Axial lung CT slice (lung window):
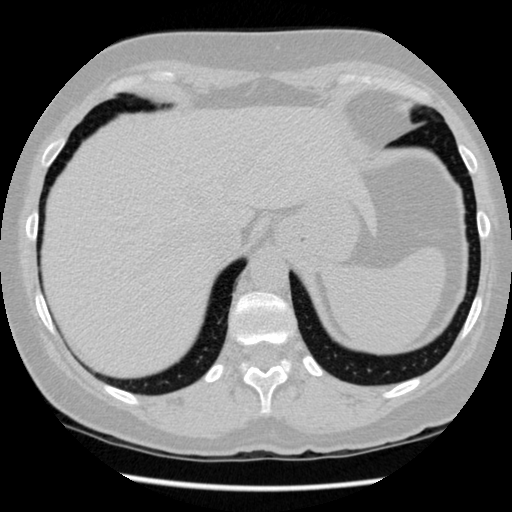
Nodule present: no